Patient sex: F
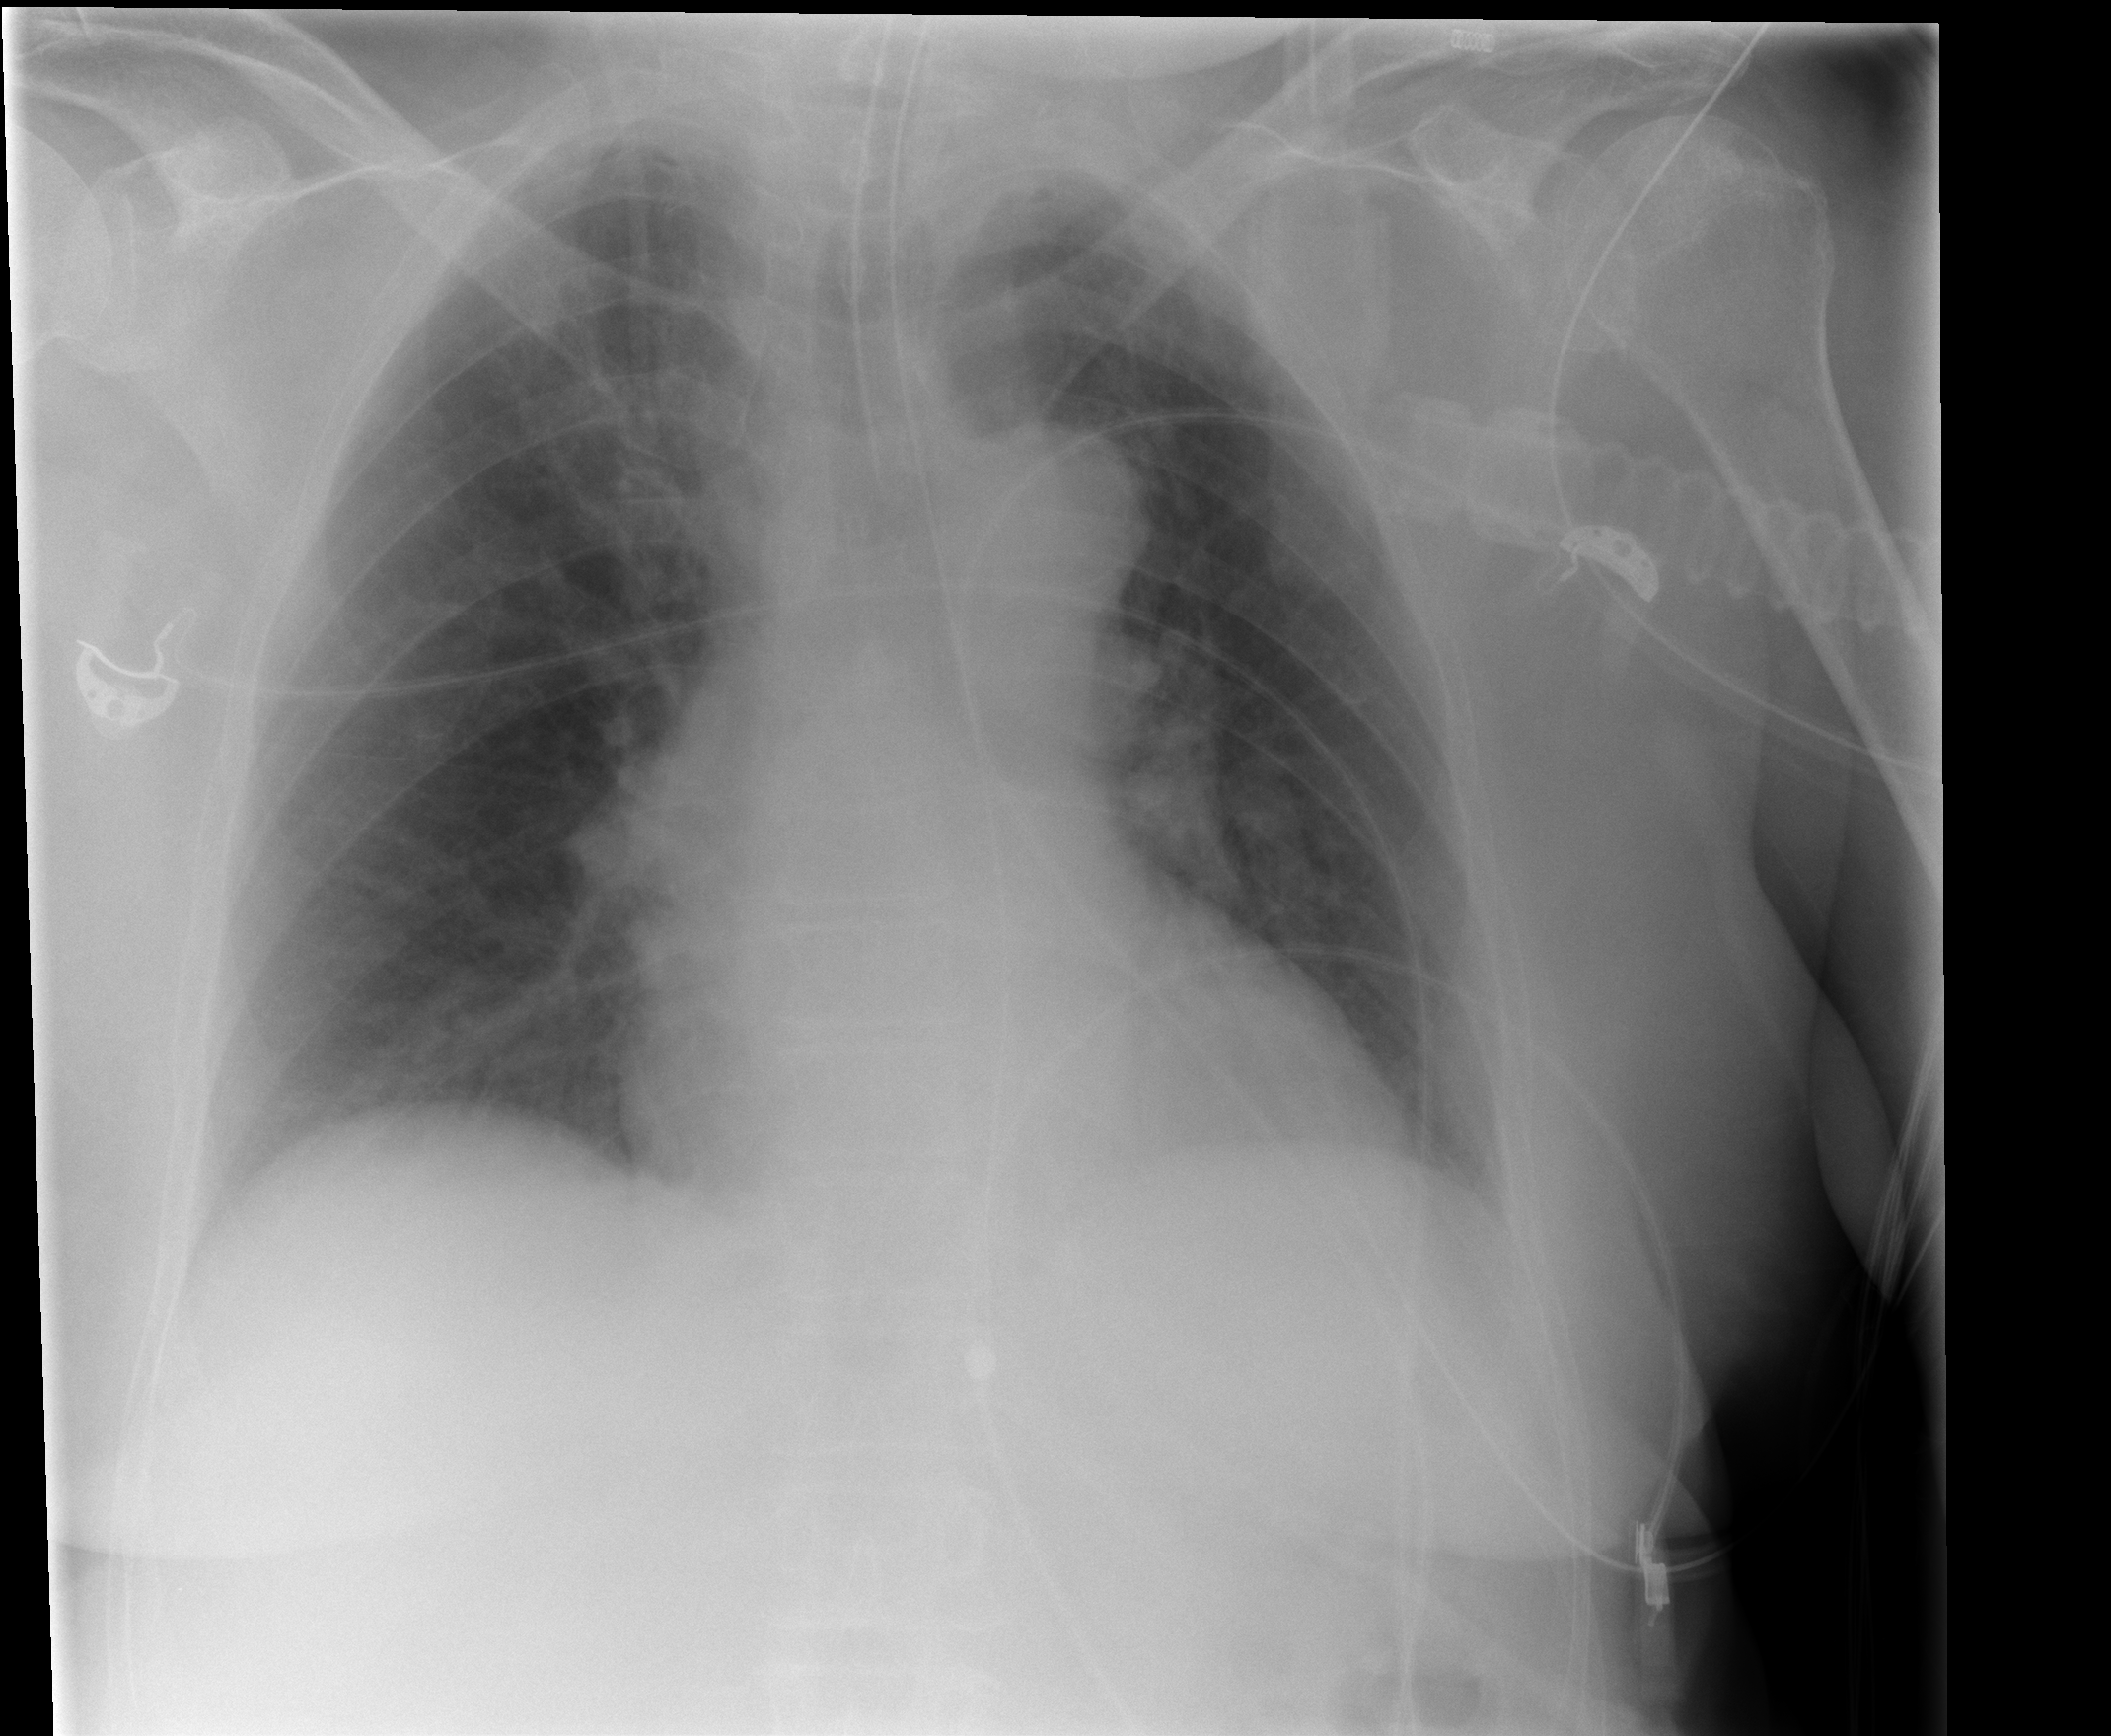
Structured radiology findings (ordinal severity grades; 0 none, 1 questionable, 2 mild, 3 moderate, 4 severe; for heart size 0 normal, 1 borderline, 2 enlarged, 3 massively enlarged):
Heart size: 0
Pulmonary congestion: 2
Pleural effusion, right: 0
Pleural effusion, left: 0
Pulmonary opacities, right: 1
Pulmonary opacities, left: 0
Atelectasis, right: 0
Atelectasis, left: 0